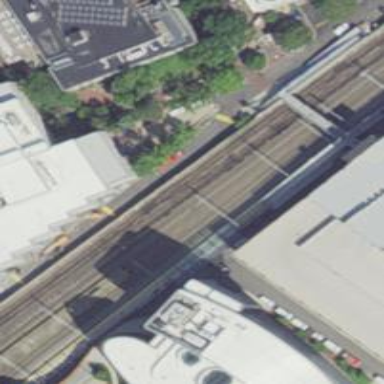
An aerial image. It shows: Railway with electrified contact lines.